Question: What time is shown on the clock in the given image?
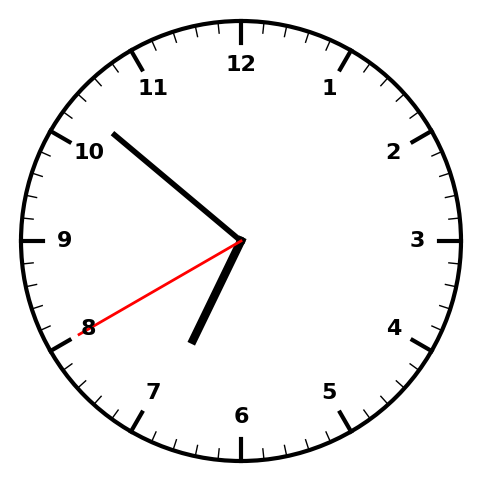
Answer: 06:51:40